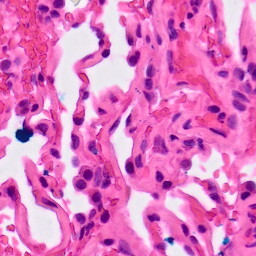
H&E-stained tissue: Lung